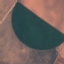
Land use / land cover: AnnualCrop